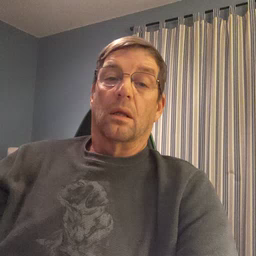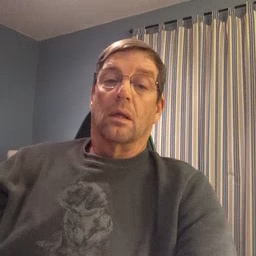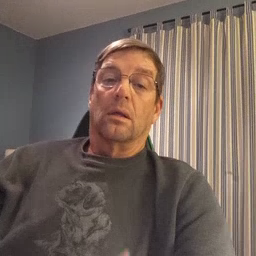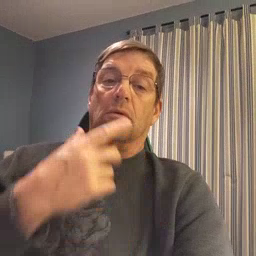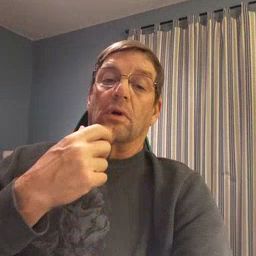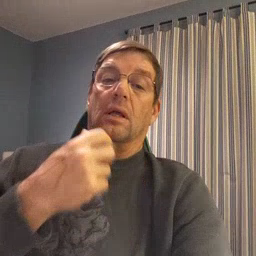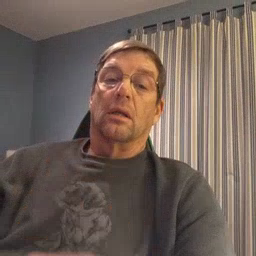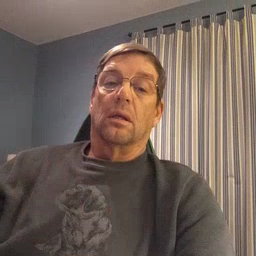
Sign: red